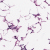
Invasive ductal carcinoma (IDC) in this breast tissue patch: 0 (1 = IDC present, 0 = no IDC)